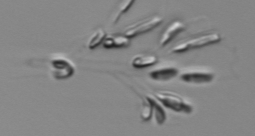
Label: Dinobryon